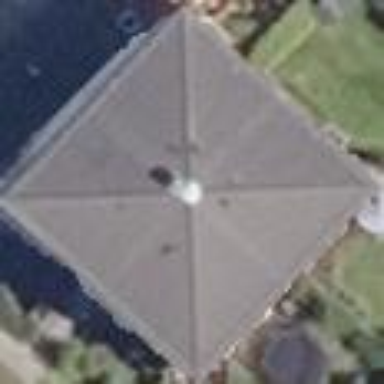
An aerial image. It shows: Residential building with pyramidal roof shape.